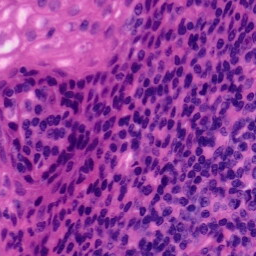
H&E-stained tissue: Tonsil